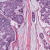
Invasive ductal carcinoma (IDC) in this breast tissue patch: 1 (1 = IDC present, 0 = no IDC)